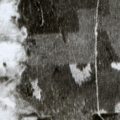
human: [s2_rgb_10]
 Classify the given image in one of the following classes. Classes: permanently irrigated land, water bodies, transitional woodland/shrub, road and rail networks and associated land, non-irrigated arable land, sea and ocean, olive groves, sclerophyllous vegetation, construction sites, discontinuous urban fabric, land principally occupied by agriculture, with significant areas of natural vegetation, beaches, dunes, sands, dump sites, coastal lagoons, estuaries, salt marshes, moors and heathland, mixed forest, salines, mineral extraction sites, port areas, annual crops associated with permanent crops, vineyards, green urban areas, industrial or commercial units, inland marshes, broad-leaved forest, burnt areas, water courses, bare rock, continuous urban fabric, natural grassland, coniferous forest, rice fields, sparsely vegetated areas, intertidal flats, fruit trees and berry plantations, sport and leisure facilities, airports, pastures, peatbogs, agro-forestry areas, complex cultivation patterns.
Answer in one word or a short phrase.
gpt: coniferous forest, peatbogs